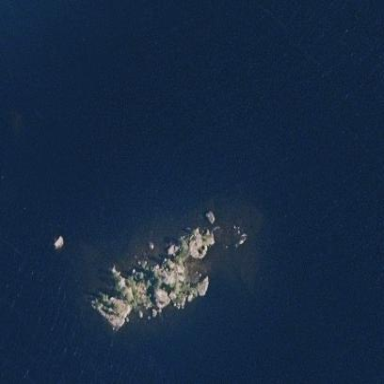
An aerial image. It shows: Islet.